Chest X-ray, PA view. Patient: 45 years old, sex M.
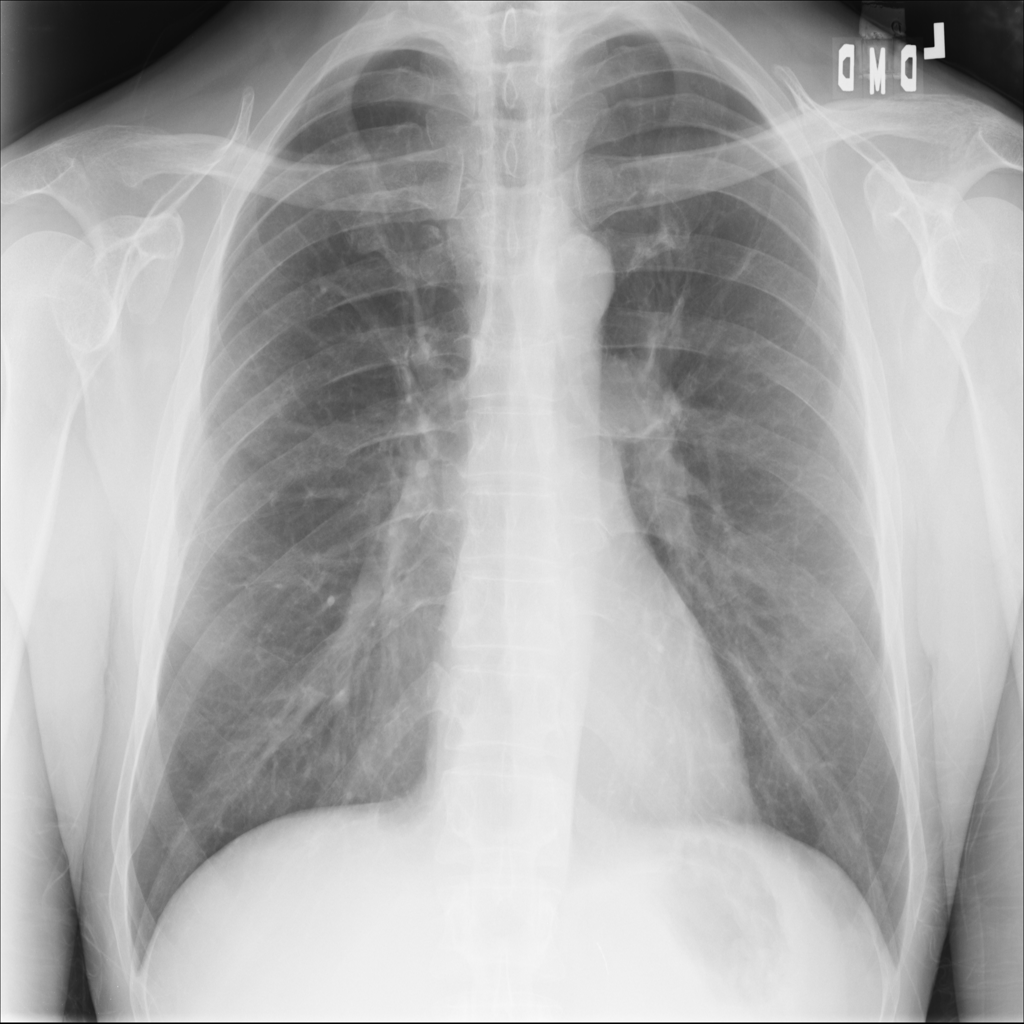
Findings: No Finding